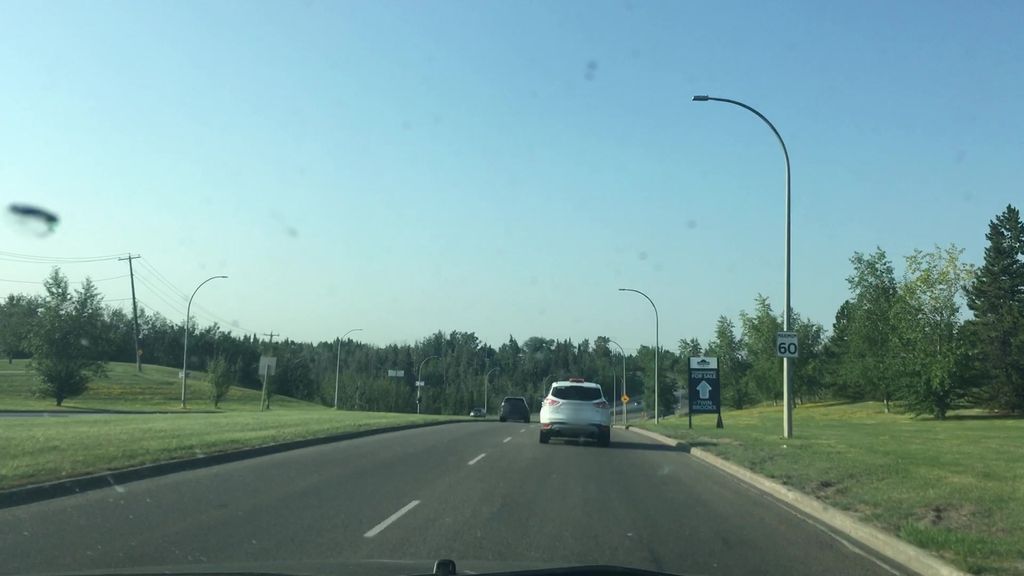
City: edmonton